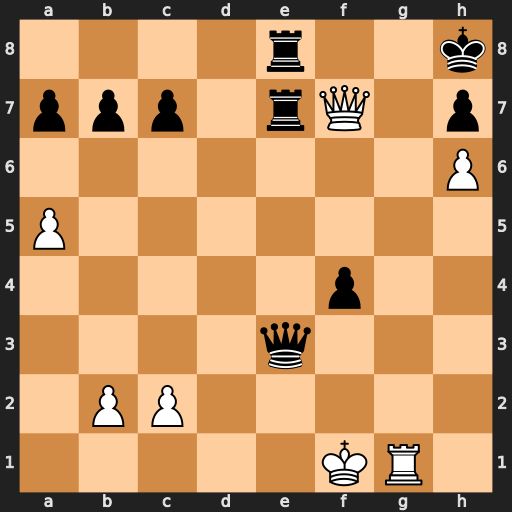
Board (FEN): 4r2k/ppp1rQ1p/7P/P7/5p2/4q3/1PP5/5KR1
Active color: w
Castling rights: -
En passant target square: -
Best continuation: Qf6+ Rg7 Qxg7#